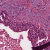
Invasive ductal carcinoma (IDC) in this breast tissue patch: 1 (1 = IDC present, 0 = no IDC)